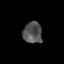
Tissue: lung
Cell type: Others
Senescence score: 0.2072
Nuclear area (px): 405
Mean DAPI intensity: 81.602